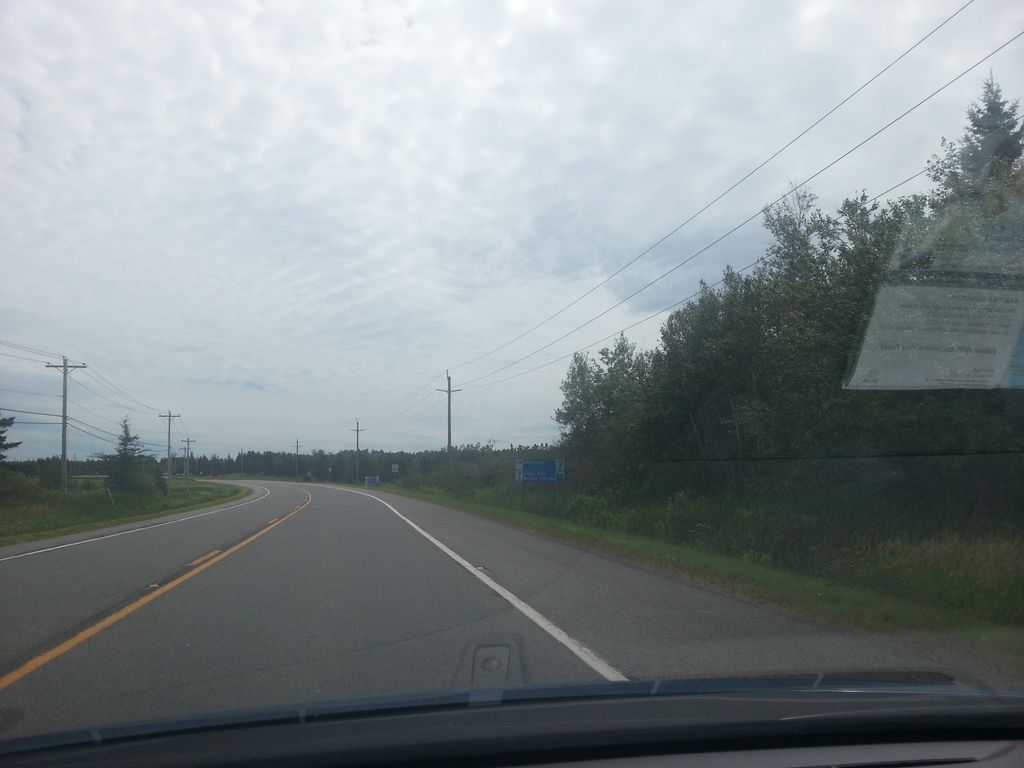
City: charlottetown